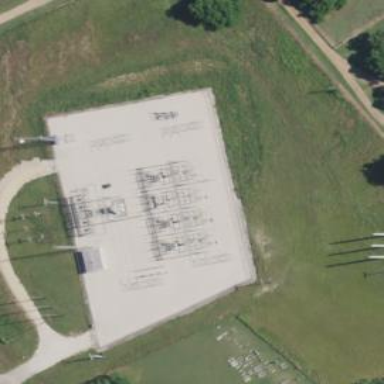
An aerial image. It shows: Switch used for power control.